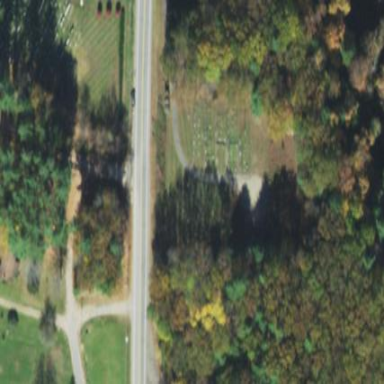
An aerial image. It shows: Cemetery.